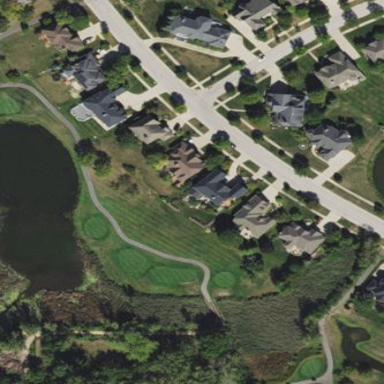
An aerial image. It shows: Water hazard on golf course. The hazard is natural water feature.